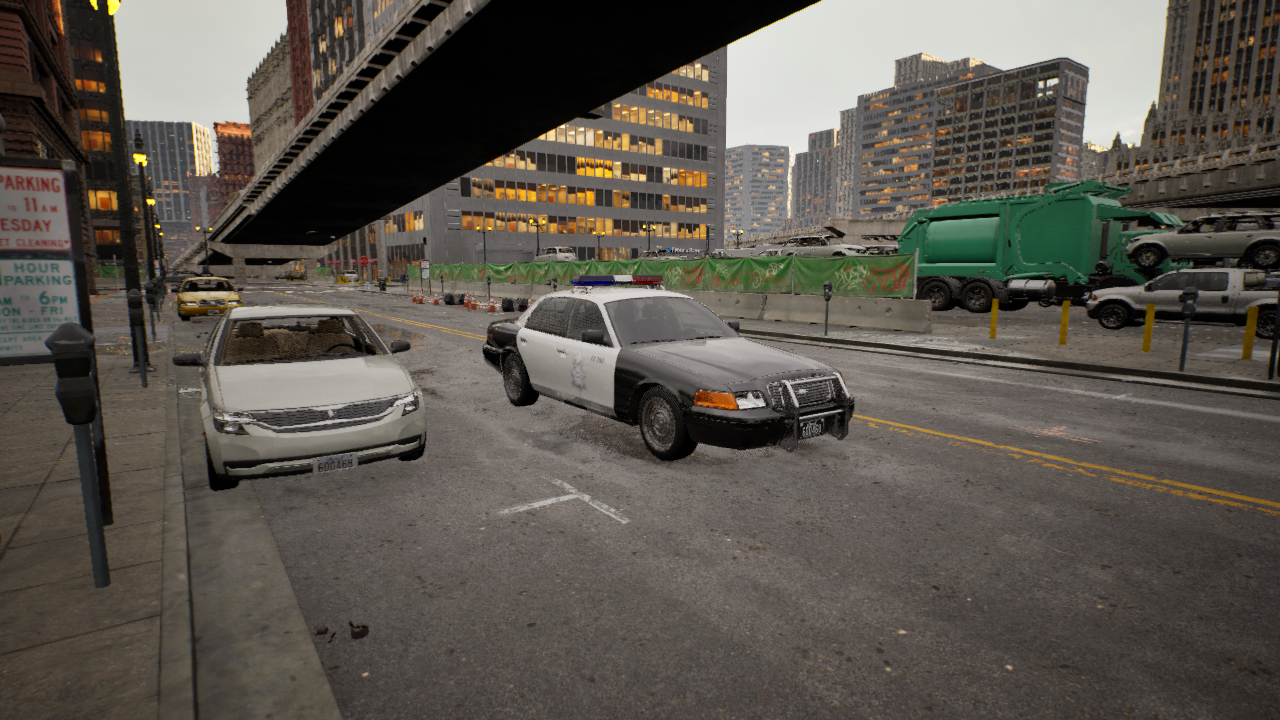
Venue: downtown
Lighting: golden hour
Vehicle rig: sedan